Interaction volume radius: 5 \u00c5
Interaction volume height: 20 \u00c5
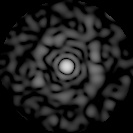
Disorder parameter: 0.8195